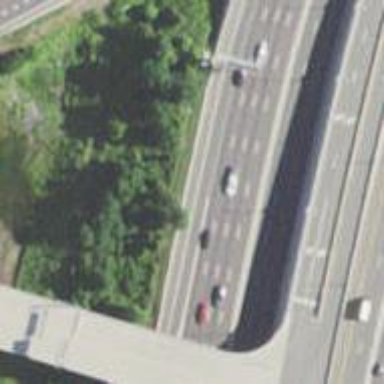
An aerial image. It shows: Motorway junction.